Question: Why does the following html snippet:
'''
<html>
<head>
<title>Test</title>
</head>
<body>
Some Text<br />
<font color="rgb(0,0,0)">More Text</font><br />
<span style="color: rgb(255, 0, 0);">
<font color="rgb(0,0,0)">And the last of the text!</font>
</span>
</body>
</html>
'''
Result in the output in the picture at the link (notice the red colouring!):

This seems to happen in Chrome and Firefox and even in Outlook (in HTML emails) but the text shows as black in IE 11.
It's not necessarily something I need to or can fix but that sort of styling is something given by a third party component and it's led me to wonder why this gives the result it does. I can't find any suggestions anywhere on the web on why this would be red(ish) rather than black.
I want to understand it more than anything.
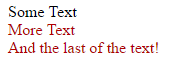
Answer: The <URL>.
'rgb(0,0,0)' is a CSS color value. It is not an HTML color value.
<URL> or treated as a different colour.